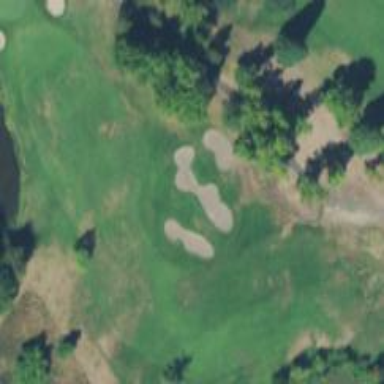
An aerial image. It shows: Scenic golf fairway.